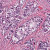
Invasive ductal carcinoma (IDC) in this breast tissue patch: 1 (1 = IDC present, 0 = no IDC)